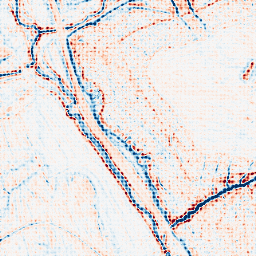
Category: edge_preserving
Decomposition family: bilateral
Decomposition parameters: d: 9
sigma_color: 100
sigma_space: 100
Upsampling method: sinc_blackman
Upsampling parameters: scale: 8
kernel_size: 8
Upsampling scale: 8